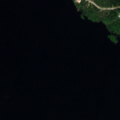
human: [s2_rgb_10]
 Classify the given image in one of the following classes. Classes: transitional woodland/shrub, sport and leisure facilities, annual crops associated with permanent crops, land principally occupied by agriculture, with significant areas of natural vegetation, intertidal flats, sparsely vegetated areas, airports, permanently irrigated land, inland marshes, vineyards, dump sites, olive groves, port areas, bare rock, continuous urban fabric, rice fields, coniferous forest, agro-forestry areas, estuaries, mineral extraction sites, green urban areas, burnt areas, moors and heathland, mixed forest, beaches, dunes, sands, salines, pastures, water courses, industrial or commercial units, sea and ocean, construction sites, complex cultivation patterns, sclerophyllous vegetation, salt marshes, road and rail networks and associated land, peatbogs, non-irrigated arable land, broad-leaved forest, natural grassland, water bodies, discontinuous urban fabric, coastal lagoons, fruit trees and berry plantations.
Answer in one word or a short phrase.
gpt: mixed forest, water bodies